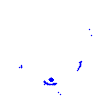
Particle: electron